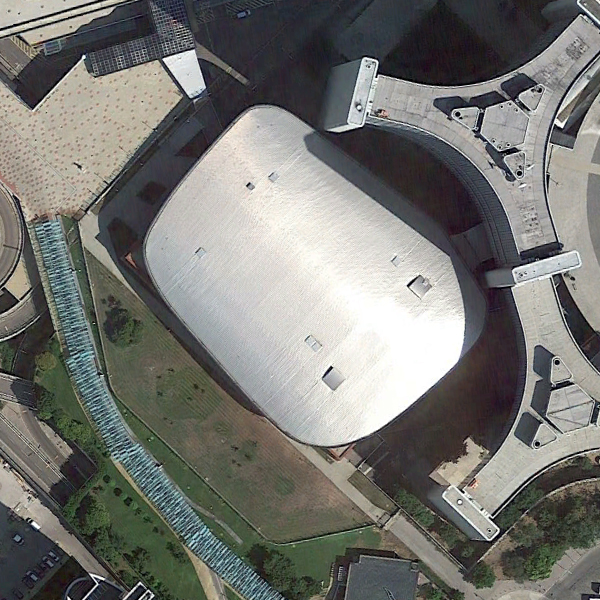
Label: Center